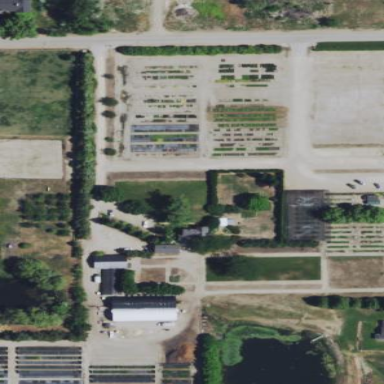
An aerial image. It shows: Plant nursery.